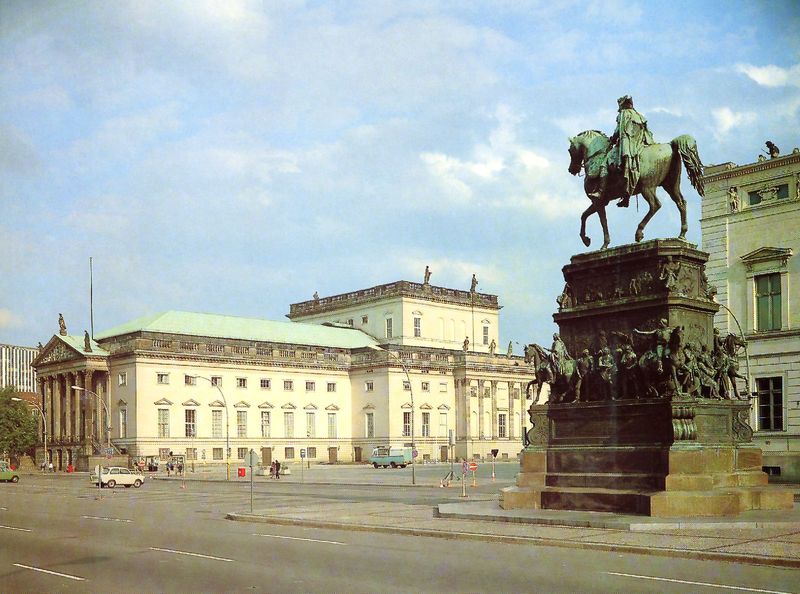
Titel: Staatsoper in Berlin
Künstler: Georg Wenzeslaus von Knobelsdorff
Standort: Berlin, Staatsoper (EU - D)
Schlagwörter: himmel, wolken, menschen, stadt, fenster, laternen, strasse, säulen, dach, gebäude, haus, architektur, sockel, häuser, figur, personen, pferd, pferde, reiter, skulptur, statue, reiterbild, relief, fahnen, fassaden, passanten, giebel, platz, auto, figuren, friedrich, schlacht, bronze, plastik, foto, fotografie, stadtansicht, berlin, münchen, palast, balustrade, denkmal, soldat, napoleon, herrscher, ritter, fürst, sieg, krieger, museum, autos, standbild, monument, reiterstandbild, unter den linden, tempelfront, fahnenstange, kurfürst, patina, mahnmal, grünspan, kupferdach, lieferwagen, standbil, friedrich ii, auto+, trabi